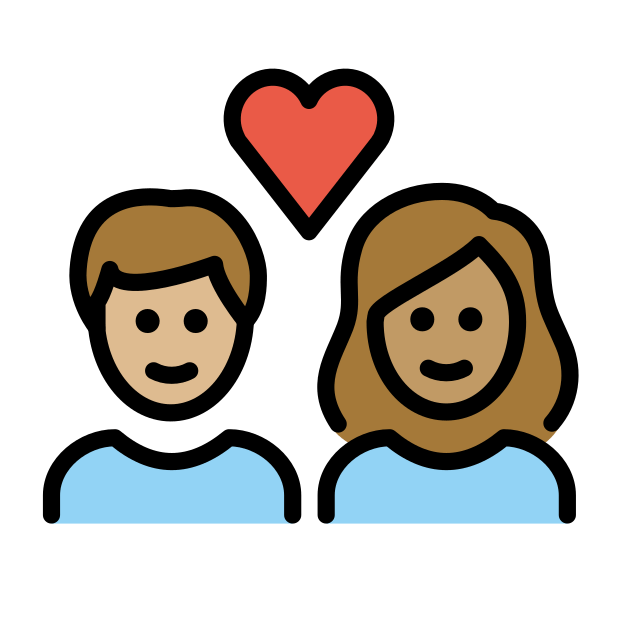
couple with heart: woman, man, medium-light skin tone, medium skin tone